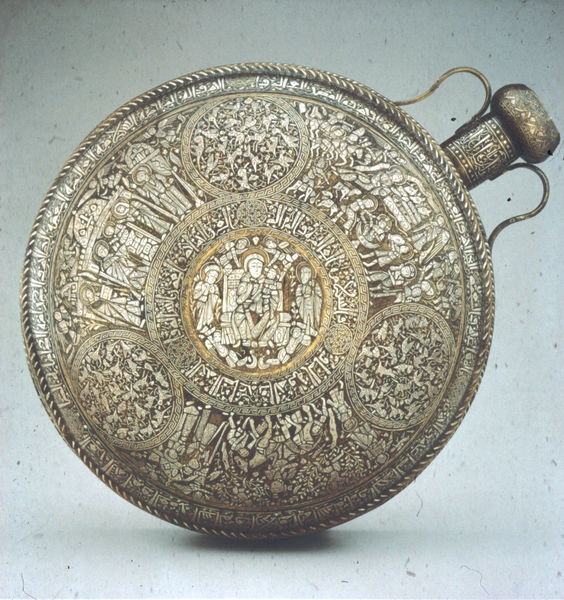
Titel: Wasserflasche aus Syrien (Christus im Tempel; Jungfrau mit Kind) (Islam)
Standort: Washington
Institution: Freer Gallery of Art
Schlagwörter: blau, gott, schatten, wasser, weiß, menschen, ocker, sitzen, braun, grau, licht, mitte, schmuck, beige, muster, ornament, alkohol, alt, flasche, trinken, geschichte, rahmen, silber, teller, bild, hals, felder, vögel, zweige, kirche, figur, gold, kelch, stoff, kind, personen, kreis, pferd, rund, engel, henkel, ton, relief, schrift, bilder, italien, transport, wüste, rand, figuren, church, kaiser, king, könig, men, ornate, people, religious, thron, throne, white, women, dekoration, figures, golden, old, seated, sitting, three, woman, dekor, figurativ, ornamente, verzierung, uhr, decorative, pattern, pictures, metall, vase, stopfen, bauch, edel, schriftzeichen, ring, foto, fotografie, griff, deckel, gefäß, zinn, medaillon, glaube, kreuz, orient, orientalisch, religion, seil, draußen, scheibe, kreise, herrscher, gravierung, gravur, einlegearbeiten, intarsien, verziert, griffe, öffnung, arabisch, heiligenschein, kreuze, silver, christus, jesus, antik, christlich, götter, angels, complex, greek, man, roman, leder, griechisch, mittelalter, tonig, griechenland, dicht, boy, metal, zentrum, könige, heilige, zierde, taschenuhr, drawing, verschluß, jünger, heilig, ornamentik, maria, decoration, sitzender, shadow, animals, etching, kunsthandwerk, objekt, punziert, birds, saint, story, szenen, hänkel, korken, ziseliert, email, konzentrisch, behälter, urne, verziehrt, perlenband, verzierungen, cross, meander, photo, fische, clock, children, scene, small, elfenbein, mäander, urn, human, royal, ancient, antique, design, historical, history, grichisch, drawings, weihwasser, ornaments, detail, pocket, watch, circle, circles, behältnis, mandorla, erzählung, bottle, vessel, wander, apostel, god, shield, flache, schnaps, christ, männe, rust, schmuckstück, handlung, feldflasche, brass, ösen, abschluss, feinschmidearbeit, flachmann, hellenistisch, kirchenschatz, offnung, punzierung, silberarbeit, stöpsel, tringefäß, trinkflasche, verzeiherung, vignetten, wasserflache, zierformen, öffner, emaille, bronze, miniature, artifact, humans, christian, mary, carving, rich, saints, radius, plate, bible, round, jug, drink, flsche, poor, ritual, scenes, photograph, zeichnung, button, text, container, time piece, keramik, orthodox, hintergurnd, time, fishes, embroidery, halo, heiligenschei, engraved, icon, holy, sheild, clasp, detailed, bibel, s, inschrift, fresko, halos, phot, tiere, katholisch, heligenschein, dreifaltigkeit, schaf, ork, symbols, rondel, einsätze, platte, emblems, carvings, etch, flask, inlay, niello, pocket watch, amulet, circular, object, fine, inscriptions, item, soliders, medival, lid, carv, carve, practical, artwork, intricate, scenic, metalwork, handle, decorated, human figures, gesichter, rounds, mary', aufwendige verzierung, bliblische motive, wein, pulverflasche, heeiligenschein, ritzrelief, engravings, stopwatch, inlaid, cork, filigree, piece, filigre, eastern european, nob, dizzy, ric, parables, soildiers, esphere, artifavt